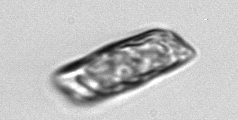
Label: pennate_morphotype1